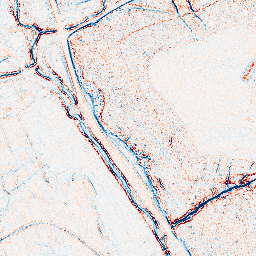
Category: edge_preserving
Decomposition family: bilateral
Decomposition parameters: d: 5
sigma_color: 100
sigma_space: 25
Upsampling method: quartic
Upsampling parameters: scale: 8
Upsampling scale: 8